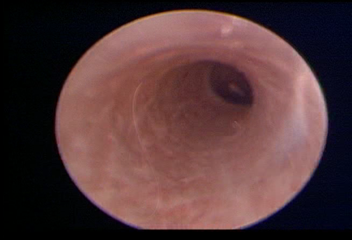
Modality: WLC
Class: Normal mucosa
Bladder cancer association: No